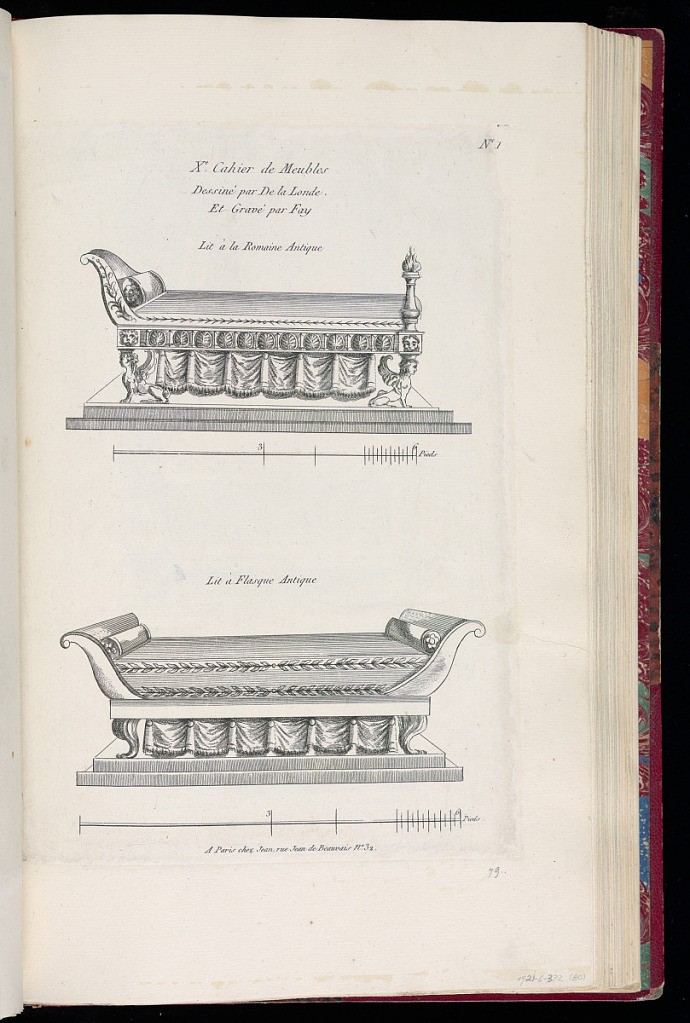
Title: Designs for Beds in the Style of Antiquity
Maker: Richard de Lalonde, French, active 1780–96
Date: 1780-1789
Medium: Etching on off-white laid paper
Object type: Print
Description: Designs for two beds in the style of antiquity, decorated with ornament motifs including shells, drapery, sphynxes, mascaron, rosettes, and branches. The plate is numbered.